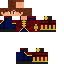
A male human skin with medium skin, wearing brown long hair dressed in a red hoodie and black pants, featuring a closed mouth.